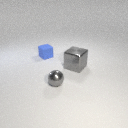
small blue rubber cube behind small gray metal sphere